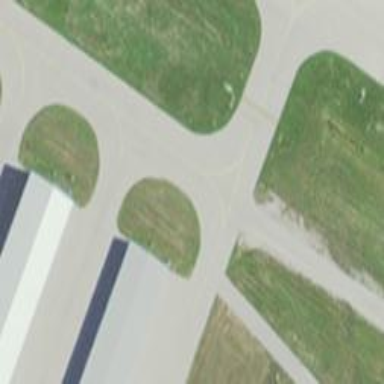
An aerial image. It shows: View of taxiway at the airport.